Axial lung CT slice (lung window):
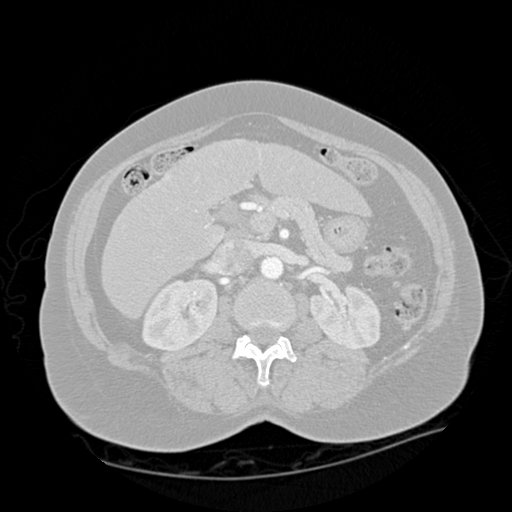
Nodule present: no